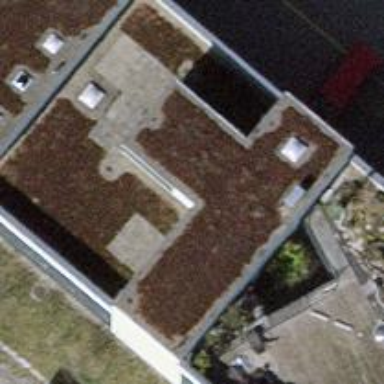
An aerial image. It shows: Terrace building.